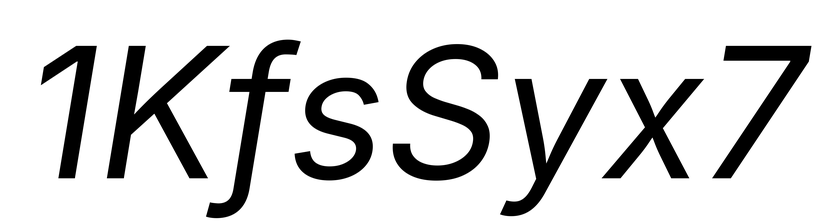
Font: Inter-Italic_Italic